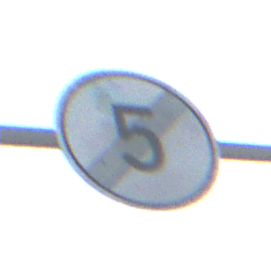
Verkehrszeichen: EndeGeschwindigkeit5
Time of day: SunriseSunset
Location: Outdoor (Urban)
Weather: Clear
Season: NotSpecified
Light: Natural